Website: walmart
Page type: customer-info-address
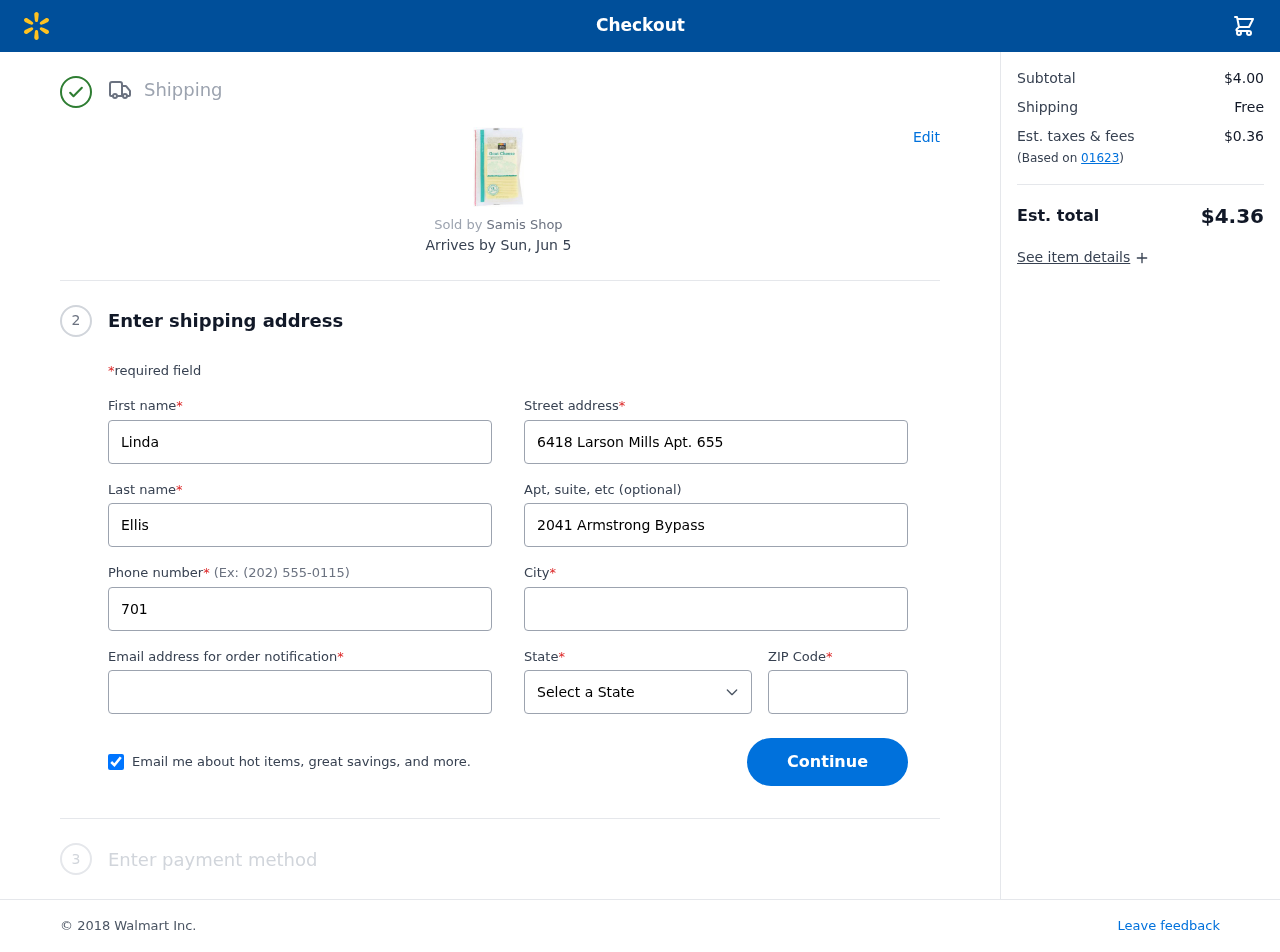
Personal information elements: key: PII_CITY
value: West Brooke
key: PII_EMAIL
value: lindaellis@gmail.com
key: PII_FIRSTNAME
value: Linda
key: PII_LASTNAME
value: Ellis
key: PII_PHONE
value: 7017471692
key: PII_POSTCODE
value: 01623
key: PII_STATE
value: Kansas
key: PII_STREET
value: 6418 Larson Mills Apt. 655
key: PII_STREET2
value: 2041 Armstrong Bypass
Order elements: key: ORDER_DELIVERY_DATE
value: Sun, Jun 5
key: ORDER_SUBTOTAL
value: $4.00
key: ORDER_SHIPPING_COST
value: Free
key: ORDER_TAX
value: $0.36
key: ORDER_TOTAL
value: $4.36